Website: apple
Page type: customer-info-address
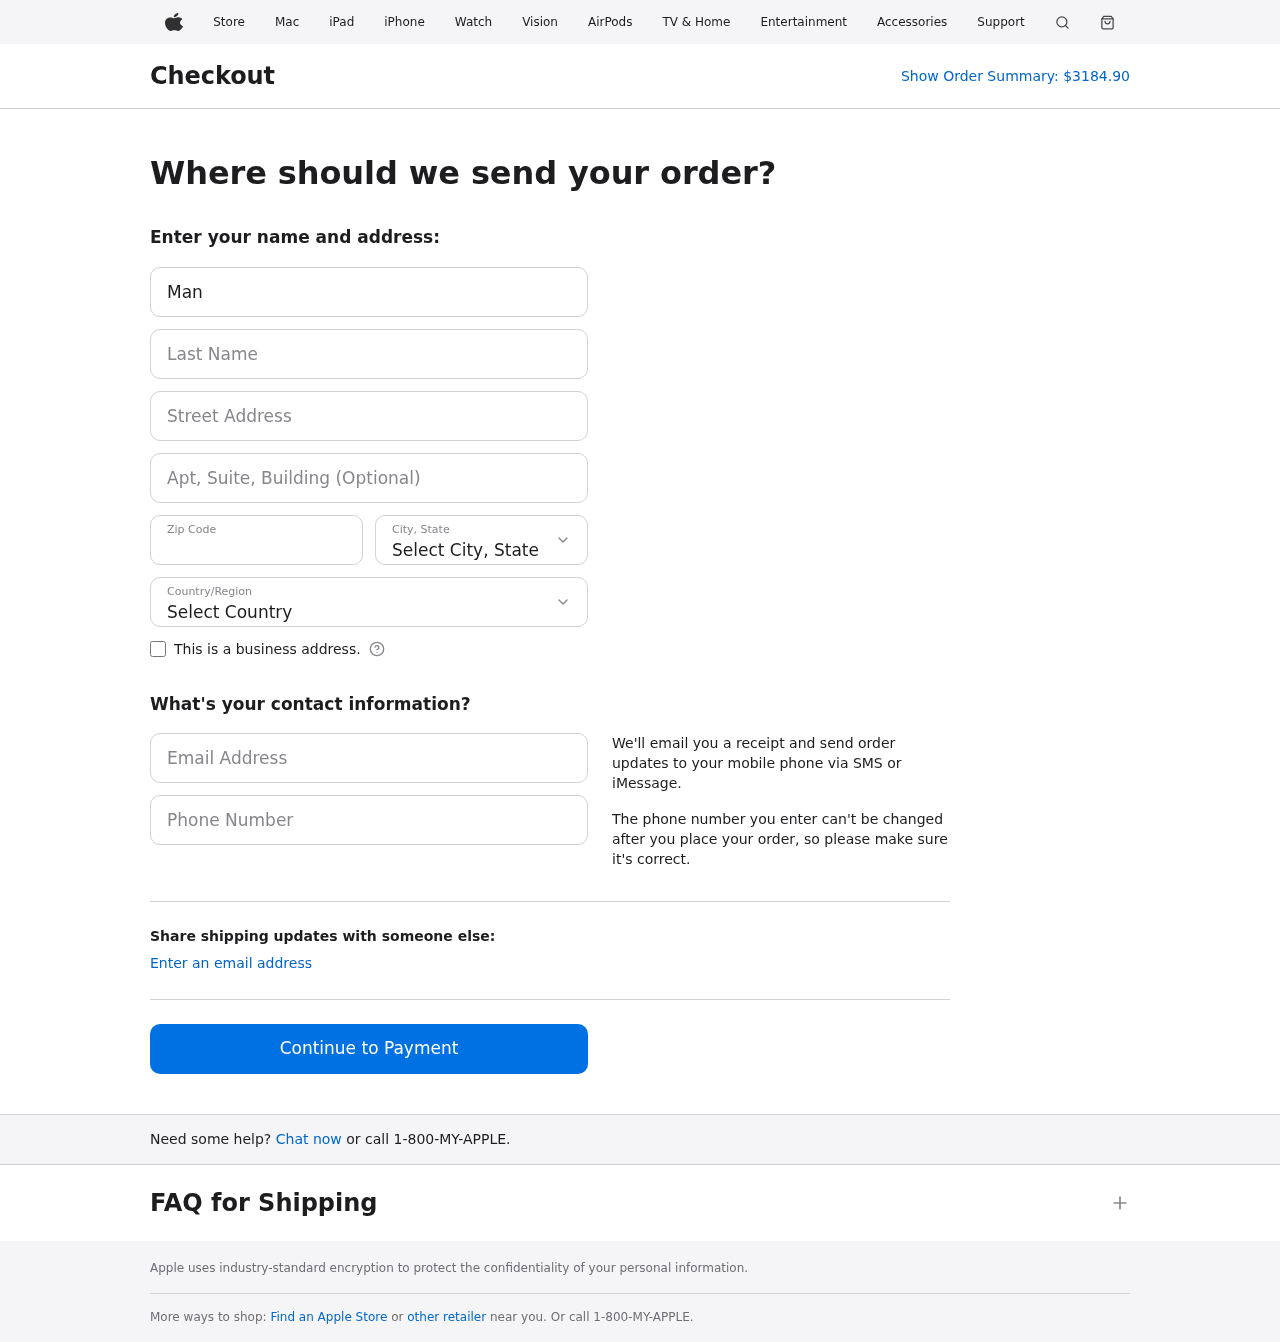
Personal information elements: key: PII_CITY_STATE
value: New Stephen, WY
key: PII_COUNTRY
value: United States
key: PII_EMAIL
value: manuelballard@gmail.com
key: PII_FIRSTNAME
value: Manuel
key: PII_LASTNAME
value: Ballard
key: PII_PHONE
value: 8504642064
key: PII_POSTCODE
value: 00629
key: PII_STREET
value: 6255 Brown Circles Suite 962
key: PII_STREET2
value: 392 Meghan Stream
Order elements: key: ORDER_TOTAL
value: $3184.90